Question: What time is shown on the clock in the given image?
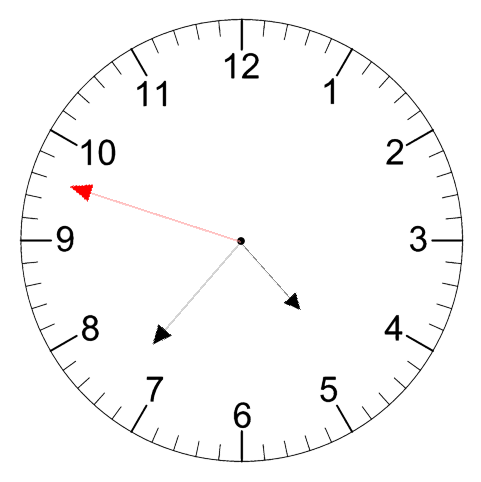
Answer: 04:36:48